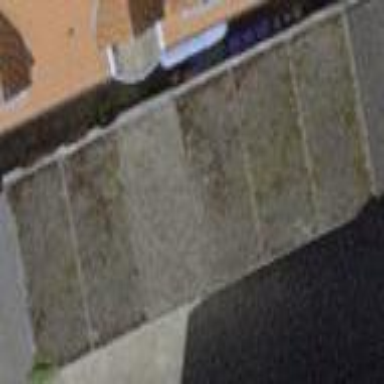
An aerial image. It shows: Group of garages.